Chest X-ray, AP view. Patient: 67 years old, sex M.
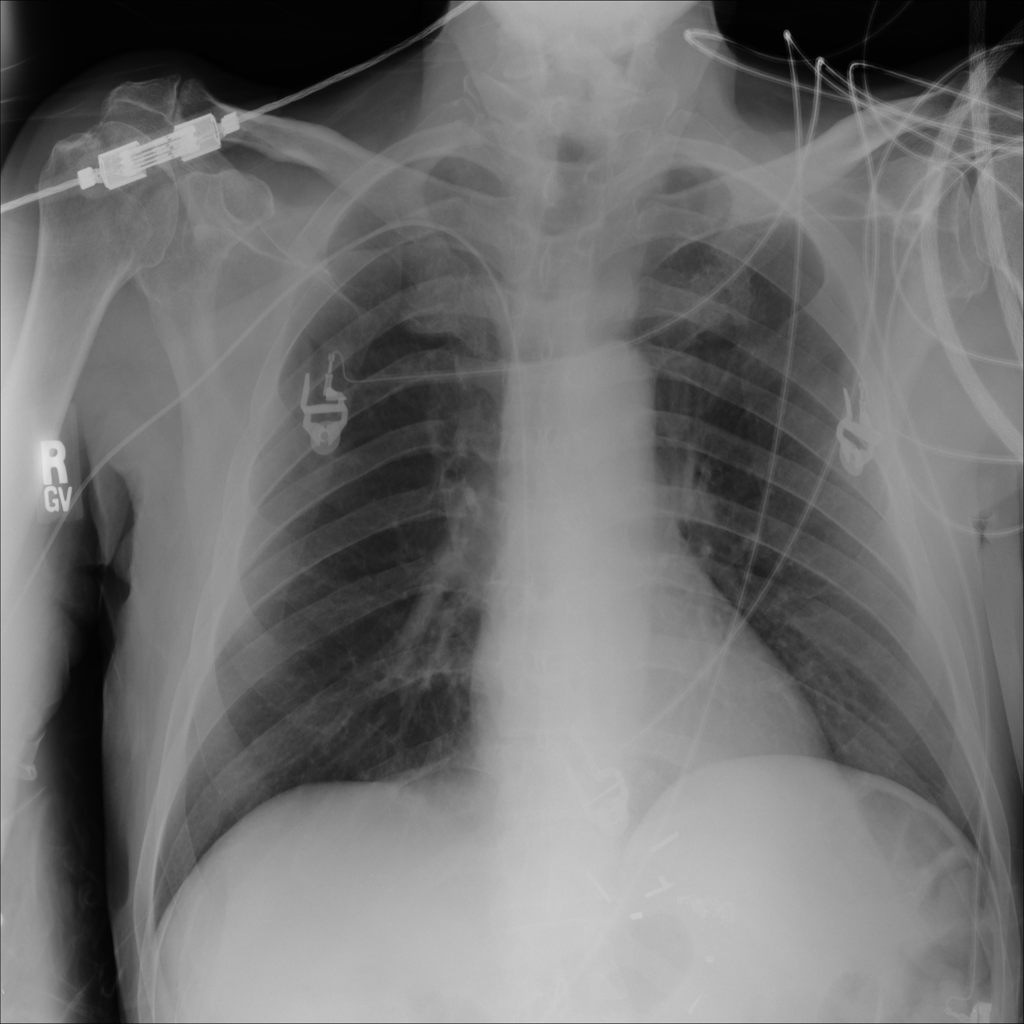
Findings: No Finding